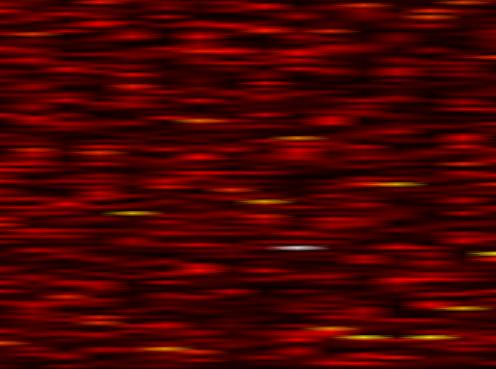
Label: FBMC